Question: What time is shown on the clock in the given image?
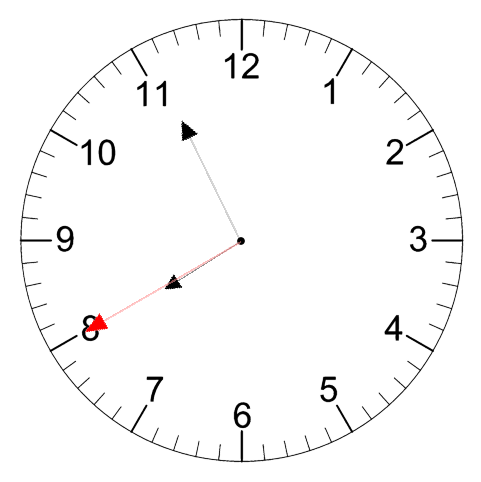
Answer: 07:55:40